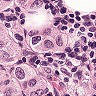
Metastatic tissue present: yes